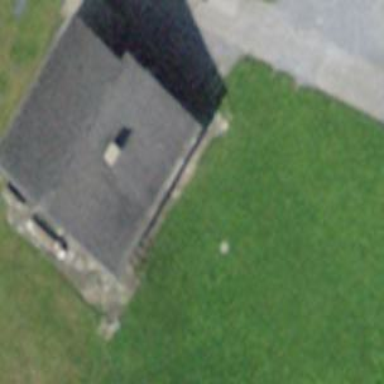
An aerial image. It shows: Skillion-roofed building.